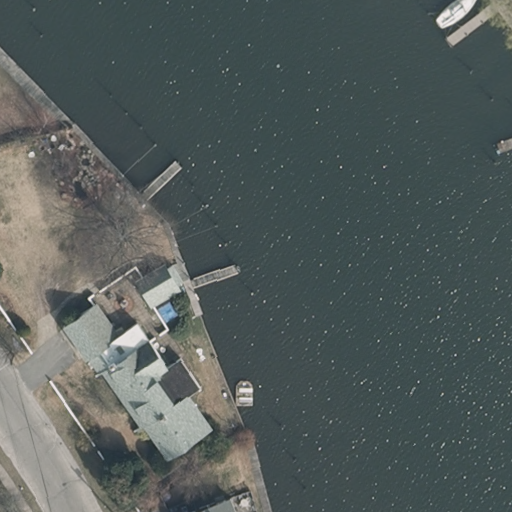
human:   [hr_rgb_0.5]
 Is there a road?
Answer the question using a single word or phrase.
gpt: yes

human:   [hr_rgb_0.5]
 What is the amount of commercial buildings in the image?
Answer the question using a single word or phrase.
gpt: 0

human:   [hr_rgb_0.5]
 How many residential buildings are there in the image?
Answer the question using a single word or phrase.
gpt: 2

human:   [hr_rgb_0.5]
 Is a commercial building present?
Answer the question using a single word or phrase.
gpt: no

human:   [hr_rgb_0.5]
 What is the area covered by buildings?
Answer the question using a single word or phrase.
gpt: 597m2

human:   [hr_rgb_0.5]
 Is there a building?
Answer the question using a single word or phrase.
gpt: yes

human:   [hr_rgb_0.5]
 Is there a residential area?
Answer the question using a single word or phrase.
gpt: yes

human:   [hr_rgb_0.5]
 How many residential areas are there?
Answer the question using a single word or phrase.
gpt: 2

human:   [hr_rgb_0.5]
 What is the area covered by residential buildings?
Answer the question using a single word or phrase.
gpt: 597m2

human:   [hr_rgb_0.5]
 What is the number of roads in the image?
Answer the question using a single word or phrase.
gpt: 1

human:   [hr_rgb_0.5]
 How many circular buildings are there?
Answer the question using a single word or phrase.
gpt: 0

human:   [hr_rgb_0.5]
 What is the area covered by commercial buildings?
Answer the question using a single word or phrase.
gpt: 0m2

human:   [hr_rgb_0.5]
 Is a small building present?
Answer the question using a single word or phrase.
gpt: yes

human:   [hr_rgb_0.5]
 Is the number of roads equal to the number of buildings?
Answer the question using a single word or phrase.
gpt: no

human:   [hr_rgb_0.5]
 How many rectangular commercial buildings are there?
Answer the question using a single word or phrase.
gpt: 0

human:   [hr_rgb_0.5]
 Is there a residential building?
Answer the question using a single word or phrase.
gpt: yes

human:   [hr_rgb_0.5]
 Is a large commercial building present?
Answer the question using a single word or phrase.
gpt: no

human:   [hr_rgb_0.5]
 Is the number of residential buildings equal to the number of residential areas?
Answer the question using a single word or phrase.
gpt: yes

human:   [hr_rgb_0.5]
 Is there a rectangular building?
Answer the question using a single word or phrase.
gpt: no

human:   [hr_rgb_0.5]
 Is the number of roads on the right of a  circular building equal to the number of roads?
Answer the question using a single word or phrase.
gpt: no

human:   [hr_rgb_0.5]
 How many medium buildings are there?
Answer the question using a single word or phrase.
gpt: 0

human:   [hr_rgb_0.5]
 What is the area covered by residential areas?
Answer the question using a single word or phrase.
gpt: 18704m2

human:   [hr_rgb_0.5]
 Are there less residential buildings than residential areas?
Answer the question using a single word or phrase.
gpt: no

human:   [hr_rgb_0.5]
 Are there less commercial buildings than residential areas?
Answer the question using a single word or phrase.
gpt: yes

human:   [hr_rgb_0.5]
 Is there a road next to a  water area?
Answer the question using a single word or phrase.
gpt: no

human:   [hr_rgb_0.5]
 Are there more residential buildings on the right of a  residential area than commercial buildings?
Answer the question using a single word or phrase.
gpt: yes

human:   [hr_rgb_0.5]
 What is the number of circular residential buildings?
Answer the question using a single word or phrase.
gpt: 0

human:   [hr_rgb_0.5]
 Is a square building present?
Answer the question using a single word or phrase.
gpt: no

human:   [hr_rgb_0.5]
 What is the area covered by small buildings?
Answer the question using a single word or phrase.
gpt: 15m2

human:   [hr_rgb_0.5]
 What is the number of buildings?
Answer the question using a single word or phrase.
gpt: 2

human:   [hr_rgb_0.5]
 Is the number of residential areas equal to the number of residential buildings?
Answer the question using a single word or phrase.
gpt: yes

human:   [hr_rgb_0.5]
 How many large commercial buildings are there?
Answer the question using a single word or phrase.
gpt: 0

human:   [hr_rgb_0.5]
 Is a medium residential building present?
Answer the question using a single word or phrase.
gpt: no

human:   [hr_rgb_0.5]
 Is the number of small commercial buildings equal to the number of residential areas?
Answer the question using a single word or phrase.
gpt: no

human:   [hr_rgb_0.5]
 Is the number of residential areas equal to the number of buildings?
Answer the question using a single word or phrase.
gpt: yes

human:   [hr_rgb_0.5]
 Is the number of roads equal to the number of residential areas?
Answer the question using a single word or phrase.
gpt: no

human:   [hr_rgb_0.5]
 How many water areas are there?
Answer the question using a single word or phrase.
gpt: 0

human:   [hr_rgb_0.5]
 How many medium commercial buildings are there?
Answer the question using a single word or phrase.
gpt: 0

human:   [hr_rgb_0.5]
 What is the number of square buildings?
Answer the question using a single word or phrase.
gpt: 0

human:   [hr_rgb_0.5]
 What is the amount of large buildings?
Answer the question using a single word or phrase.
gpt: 1

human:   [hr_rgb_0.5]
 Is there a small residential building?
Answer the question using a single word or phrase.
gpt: yes

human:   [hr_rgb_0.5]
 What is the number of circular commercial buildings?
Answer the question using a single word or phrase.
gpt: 0

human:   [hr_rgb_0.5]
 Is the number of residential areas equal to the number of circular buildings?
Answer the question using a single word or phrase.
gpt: no

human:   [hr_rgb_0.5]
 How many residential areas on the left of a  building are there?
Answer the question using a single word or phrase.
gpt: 1

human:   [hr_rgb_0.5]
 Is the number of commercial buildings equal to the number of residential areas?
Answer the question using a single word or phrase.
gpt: no

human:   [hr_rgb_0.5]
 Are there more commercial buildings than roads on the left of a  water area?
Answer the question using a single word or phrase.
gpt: no

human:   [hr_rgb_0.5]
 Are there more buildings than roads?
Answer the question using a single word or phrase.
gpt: yes

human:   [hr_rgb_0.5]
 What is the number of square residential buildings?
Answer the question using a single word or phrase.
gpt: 0

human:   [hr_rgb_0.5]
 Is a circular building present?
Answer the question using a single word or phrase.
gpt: no

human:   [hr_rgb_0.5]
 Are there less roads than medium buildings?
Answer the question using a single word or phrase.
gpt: no

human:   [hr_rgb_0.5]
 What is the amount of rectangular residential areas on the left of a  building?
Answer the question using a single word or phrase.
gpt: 1

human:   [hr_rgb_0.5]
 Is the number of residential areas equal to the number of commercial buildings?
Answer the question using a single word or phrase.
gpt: no

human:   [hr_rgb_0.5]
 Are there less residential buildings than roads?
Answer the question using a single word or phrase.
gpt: no

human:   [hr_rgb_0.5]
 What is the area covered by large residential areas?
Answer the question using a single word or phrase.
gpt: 18704m2

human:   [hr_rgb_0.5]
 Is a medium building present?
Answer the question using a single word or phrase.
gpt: no

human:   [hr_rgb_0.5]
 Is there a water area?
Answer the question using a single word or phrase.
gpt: no

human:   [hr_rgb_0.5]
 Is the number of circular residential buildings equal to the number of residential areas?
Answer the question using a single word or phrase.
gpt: no

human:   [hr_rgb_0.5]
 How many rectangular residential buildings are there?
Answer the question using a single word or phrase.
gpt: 0

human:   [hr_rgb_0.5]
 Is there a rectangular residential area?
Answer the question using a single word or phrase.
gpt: yes

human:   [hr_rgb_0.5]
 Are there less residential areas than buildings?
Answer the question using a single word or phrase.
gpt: no

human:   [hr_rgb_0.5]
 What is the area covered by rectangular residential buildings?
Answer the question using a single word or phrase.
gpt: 0m2

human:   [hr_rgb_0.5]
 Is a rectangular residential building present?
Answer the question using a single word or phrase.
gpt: no

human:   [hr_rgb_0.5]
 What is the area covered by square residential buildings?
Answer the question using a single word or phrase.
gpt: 0m2

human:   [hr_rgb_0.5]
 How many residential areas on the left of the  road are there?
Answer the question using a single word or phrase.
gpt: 1